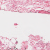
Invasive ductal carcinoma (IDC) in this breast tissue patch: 0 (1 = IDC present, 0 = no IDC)